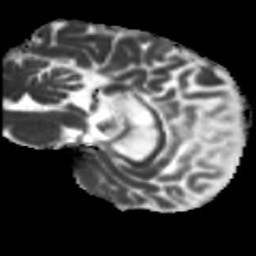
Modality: MD
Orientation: sagittal
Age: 49
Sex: male
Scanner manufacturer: siemens
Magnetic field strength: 3 T
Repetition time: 5.25 s
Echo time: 0.08 s